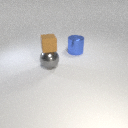
small brown rubber cube above large gray metal sphere